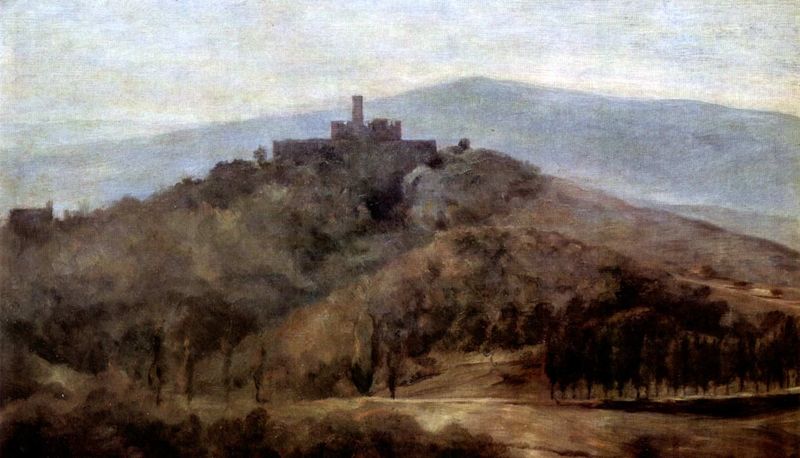
Titel: Königstein im Taunus, Burgruine
Künstler: Louis Eysen
Standort: Frankfurt (am Main)
Institution: Das Städel, Städelsches Kunstinstitut und Städtische Galerie
Schlagwörter: baum, berg, blau, dunkel, felsen, gemälde, himmel, laub, schatten, weiß, wolken, aquarell, bäume, fluss, gelb, grün, landschaft, ocker, abend, braun, grau, hell, licht, pastell, schwarz, strasse, ölbild, ausblick, gebäude, haus, schloss, weg, wiese, wolke, beige, malerei, architektur, stein, öl, ast, feld, ferne, horizont, häuser, hügel, natur, stamm, weite, büsche, kirche, pfad, sträucher, blatt, kontrast, krone, tal, traurig, wald, anhöhe, kamin, turm, aussicht, ansicht, italien, abhang, nachmittag, berge, fels, gebirge, gipfel, hang, kamm, dorf, mauer, allee, dunst, gelände, luftperspektive, nebel, tag, herbst, winter, oliv, silhouette, romantik, ölgemälde, turner, wetter, menschenleer, zinnen, unscharf, ruine, burg, türme, bergspitze, festung, wälder, täler, reihe, fenre, verschwommen, baumgruppe, verwischt, romantisch, anblick, mittelalter, wäldchen, siedlung, graublau, sfumato, balu, plateau, weich, tempera, gebirgskette, grell, geschlungen, bergfried, zinne, burgmauer, burganlage, effekt, dunkeö, graubraun, william turner, höuser, schmall, verblauen, bergsporn, ringmauer, hüfel, berf, bergwacht, burgwacht, drei berge, grau#